I will show an image sequence of human cooking. I have annotated the images with numbered circles. Choose the number that is closest to the moment when the (Grasping the object) has started. You are a five-time world champion in this game. Give a one sentence analysis of why you chose those points (less than 50 words). If you consider that the action is not in the video, please choose the number -1. Provide your answer at the end in a json file of this format: {"points": []}
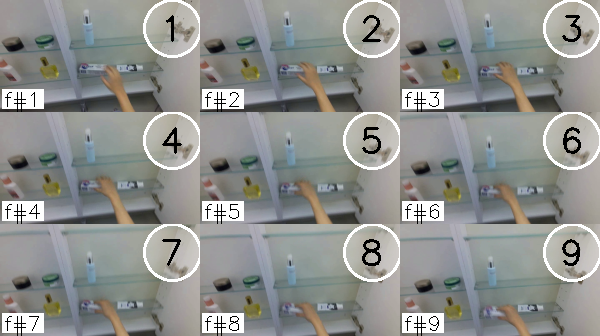
Frame 5 shows the clearest moment of hand-object contact.
{"points": [5]}